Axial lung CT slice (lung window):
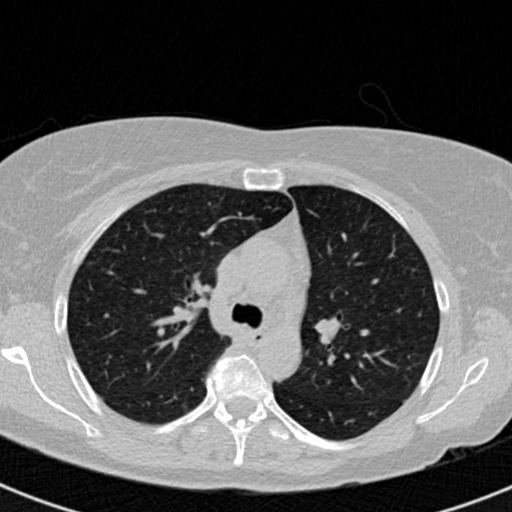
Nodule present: no